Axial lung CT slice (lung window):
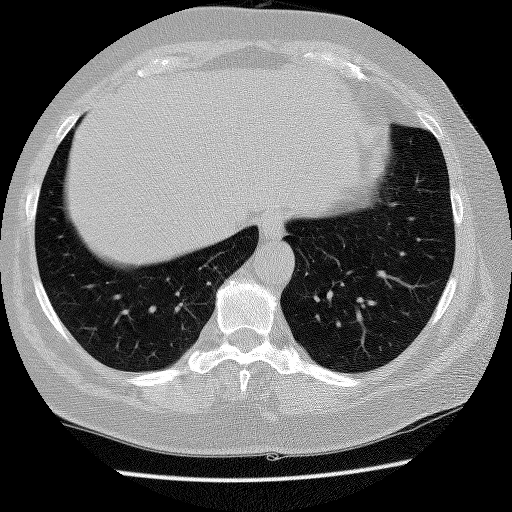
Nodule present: no